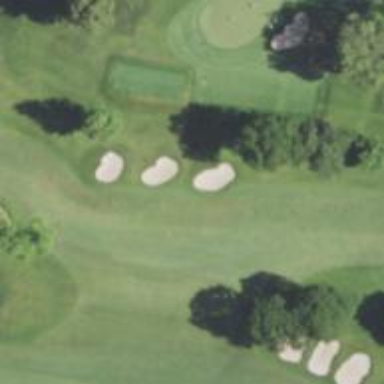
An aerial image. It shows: View of golf hole.